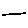
Label: line